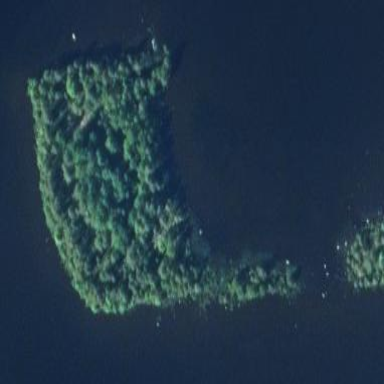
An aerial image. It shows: Islet.